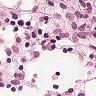
Metastatic tissue present: no